Field crop: maize
Growth stage: 2
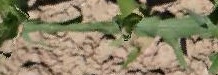
Species: maize